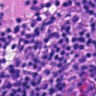
Metastatic tissue present: no